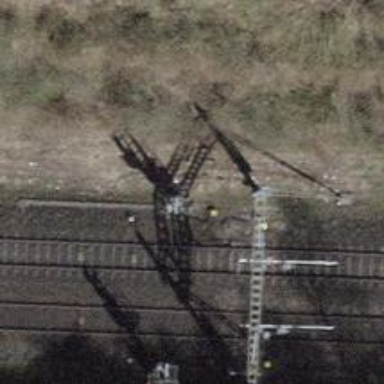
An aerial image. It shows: Railway signal.